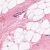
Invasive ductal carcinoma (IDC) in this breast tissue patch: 0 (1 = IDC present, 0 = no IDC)